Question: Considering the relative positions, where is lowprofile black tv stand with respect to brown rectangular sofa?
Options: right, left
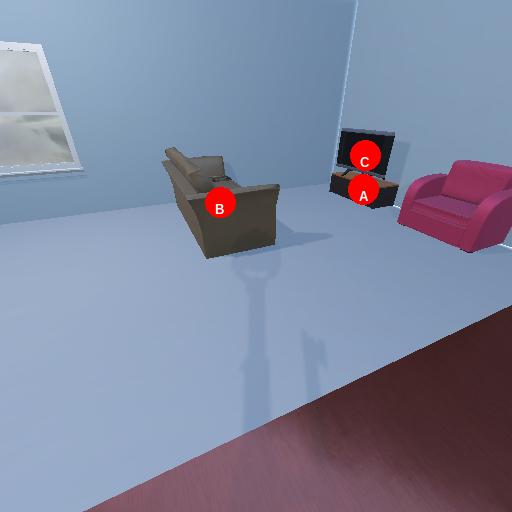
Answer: right